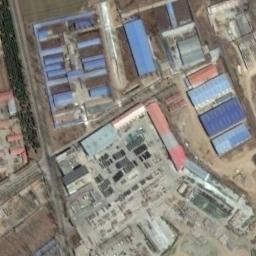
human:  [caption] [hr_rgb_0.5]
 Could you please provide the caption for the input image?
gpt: The industrial area is not large .

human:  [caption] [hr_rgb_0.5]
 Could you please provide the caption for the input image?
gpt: Many houses of different shapes and sizes are in the industrial area .

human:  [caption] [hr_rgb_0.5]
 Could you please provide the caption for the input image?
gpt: In an industrial area there are factories and roads, And equipment and items stacked in the open air .

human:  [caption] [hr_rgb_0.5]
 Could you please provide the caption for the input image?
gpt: The industrial area has lots of industrial equipment and some workshops of different sizes and colors .

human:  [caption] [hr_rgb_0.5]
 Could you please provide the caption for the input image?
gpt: There are some blue buildings and some empty land on the industrial area .